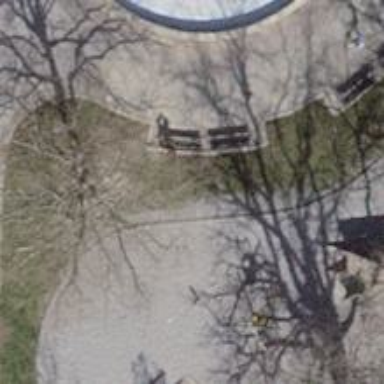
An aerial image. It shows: Bench.